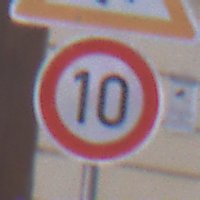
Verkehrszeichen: Geschwindigkeit10
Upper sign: AmphibienwanderungLinks
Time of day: MorningAfternoon
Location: Outdoor (Urban)
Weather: PartlyCloudy
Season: NotSpecified
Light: Natural